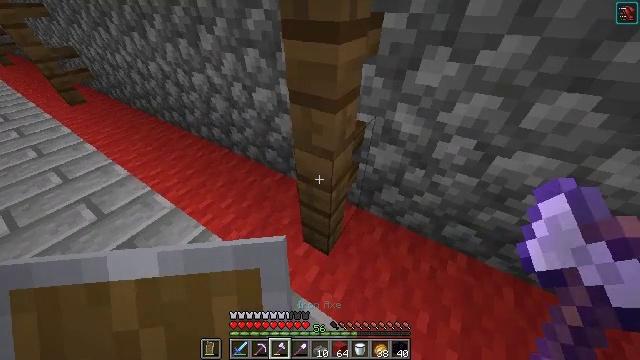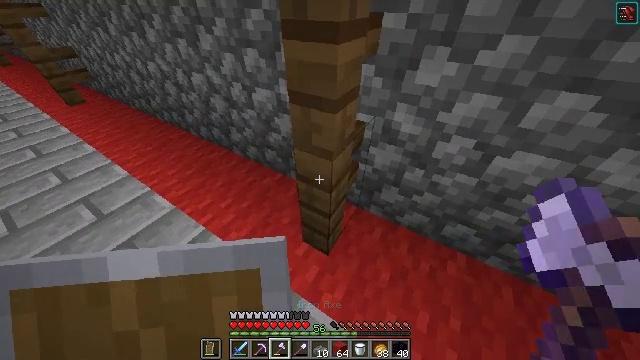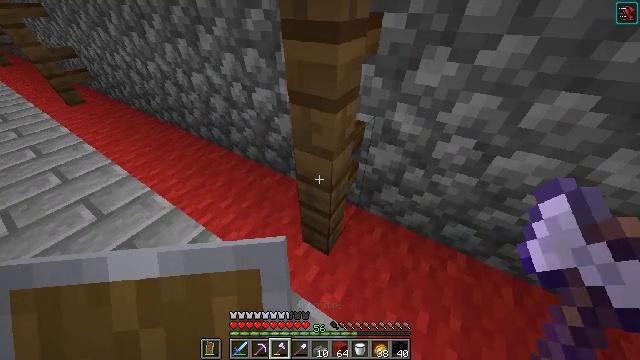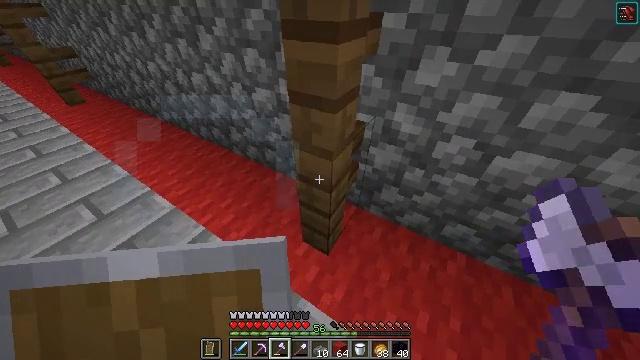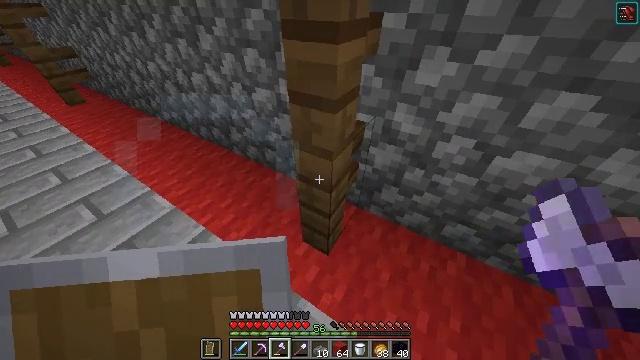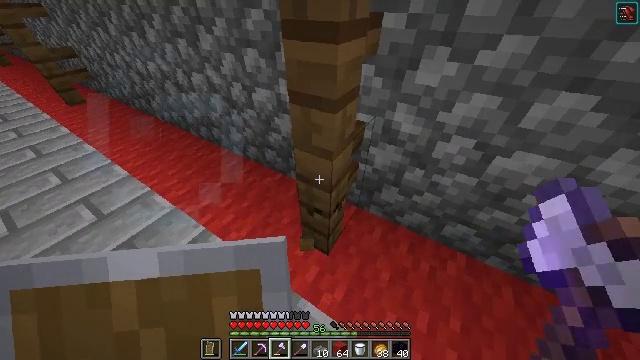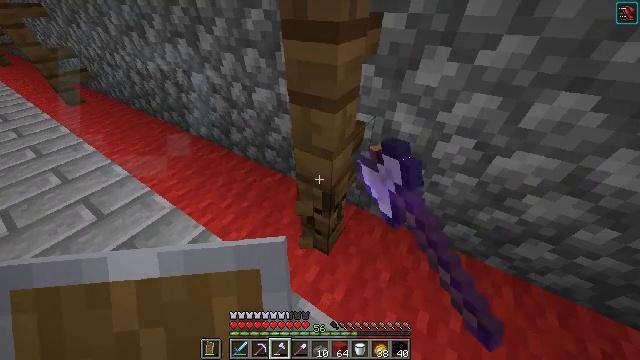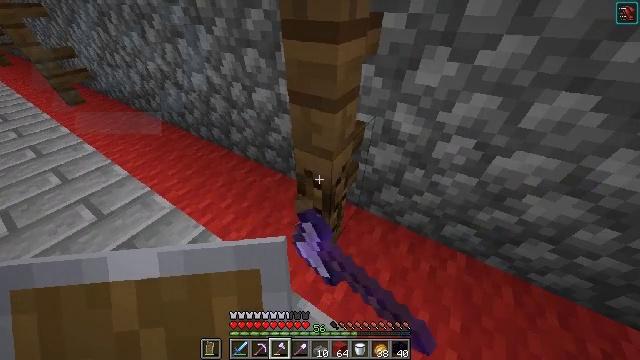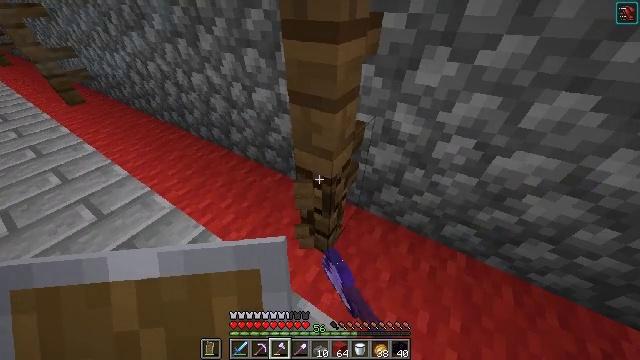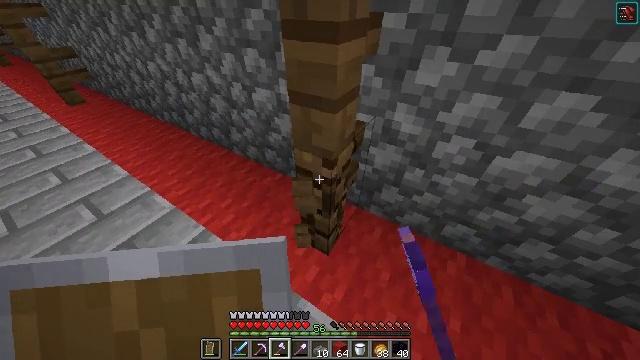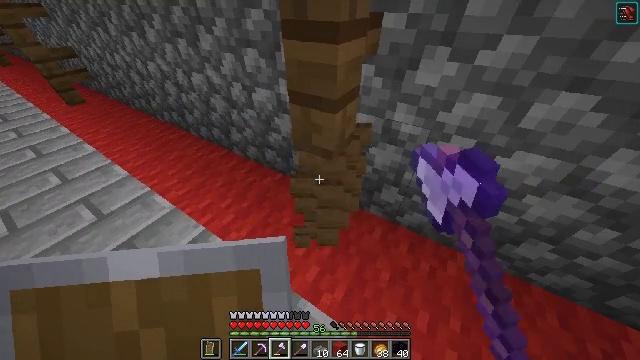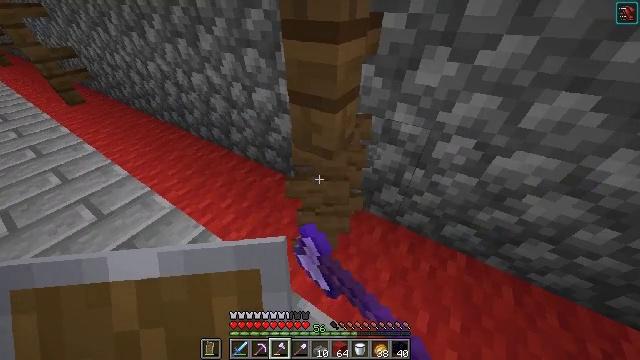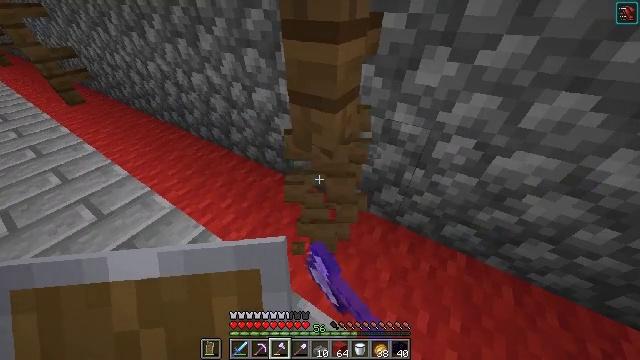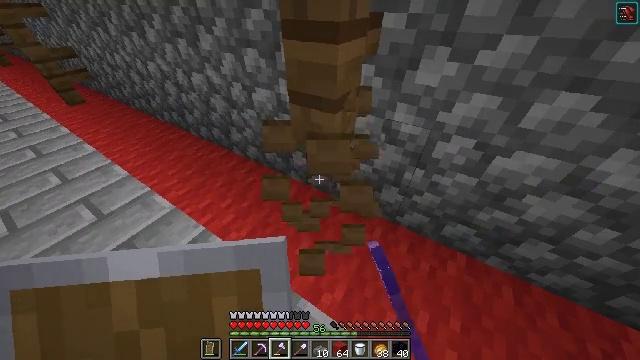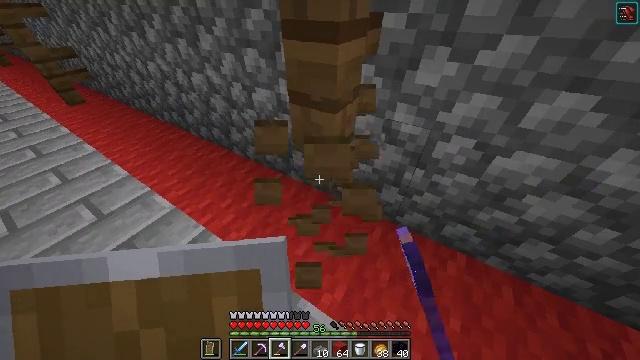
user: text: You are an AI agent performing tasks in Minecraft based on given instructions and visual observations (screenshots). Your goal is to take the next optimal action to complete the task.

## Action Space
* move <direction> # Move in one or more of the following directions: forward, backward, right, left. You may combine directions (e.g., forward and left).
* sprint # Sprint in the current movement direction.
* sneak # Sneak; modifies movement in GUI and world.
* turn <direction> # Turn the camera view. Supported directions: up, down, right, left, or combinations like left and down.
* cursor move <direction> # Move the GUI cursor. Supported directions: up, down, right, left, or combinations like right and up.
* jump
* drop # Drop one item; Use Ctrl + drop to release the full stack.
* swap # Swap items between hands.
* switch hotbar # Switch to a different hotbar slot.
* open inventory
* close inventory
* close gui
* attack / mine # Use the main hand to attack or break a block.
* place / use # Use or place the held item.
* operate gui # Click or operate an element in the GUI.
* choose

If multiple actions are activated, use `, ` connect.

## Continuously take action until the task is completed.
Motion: motion action
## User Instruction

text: Gather spruce fence pieces.
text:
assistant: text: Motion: no_op
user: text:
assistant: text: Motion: no_op
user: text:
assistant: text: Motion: no_op
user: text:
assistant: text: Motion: no_op
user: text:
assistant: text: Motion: attack / mine
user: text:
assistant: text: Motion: attack / mine
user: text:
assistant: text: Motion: attack / mine
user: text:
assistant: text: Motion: attack / mine
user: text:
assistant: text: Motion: attack / mine
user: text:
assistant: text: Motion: attack / mine
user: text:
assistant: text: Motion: attack / mine
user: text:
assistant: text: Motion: no_op
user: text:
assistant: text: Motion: no_op
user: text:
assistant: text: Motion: no_op
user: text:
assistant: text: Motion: no_op